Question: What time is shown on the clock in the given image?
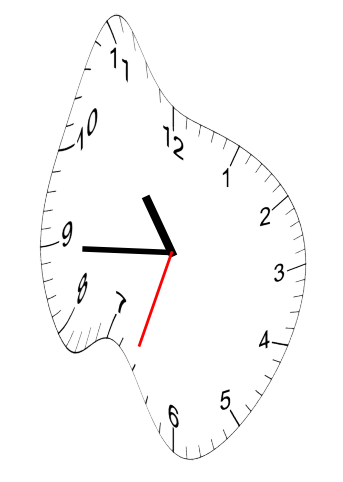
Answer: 10:44:33